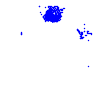
Particle: electron